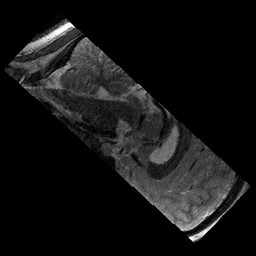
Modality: T2w
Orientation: sagittal
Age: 13
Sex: female
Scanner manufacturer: siemens
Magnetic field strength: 3 T
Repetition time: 9.23 s
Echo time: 0.067 s